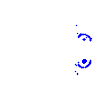
Particle: electron